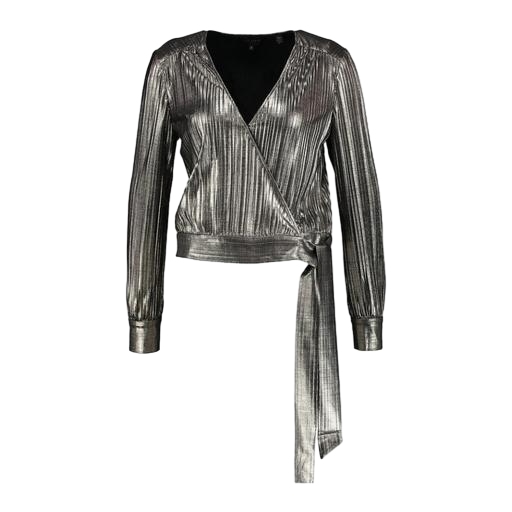
blouse silver, gray pleat wrap front top, wrap-front top, white background